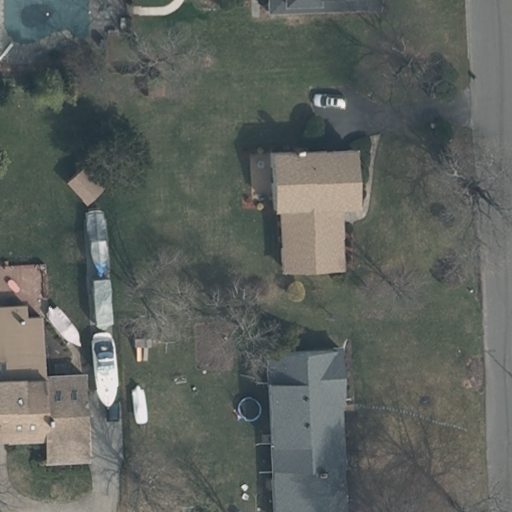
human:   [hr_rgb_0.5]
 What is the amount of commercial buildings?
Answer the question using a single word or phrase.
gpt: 0

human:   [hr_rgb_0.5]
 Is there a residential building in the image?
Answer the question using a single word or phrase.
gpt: yes

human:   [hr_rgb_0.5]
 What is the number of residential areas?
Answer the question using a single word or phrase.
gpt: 1

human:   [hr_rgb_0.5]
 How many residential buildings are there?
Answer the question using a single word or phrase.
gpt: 4

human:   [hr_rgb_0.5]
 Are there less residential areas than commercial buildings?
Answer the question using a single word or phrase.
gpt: no

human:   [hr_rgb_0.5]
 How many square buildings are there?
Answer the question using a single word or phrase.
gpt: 0

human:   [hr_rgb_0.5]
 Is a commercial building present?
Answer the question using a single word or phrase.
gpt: no

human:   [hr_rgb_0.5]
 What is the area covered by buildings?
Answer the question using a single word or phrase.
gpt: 1463m2

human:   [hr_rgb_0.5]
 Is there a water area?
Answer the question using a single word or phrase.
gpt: no

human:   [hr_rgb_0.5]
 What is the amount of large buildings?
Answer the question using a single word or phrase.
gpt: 0

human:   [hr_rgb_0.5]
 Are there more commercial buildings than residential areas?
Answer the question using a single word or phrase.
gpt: no

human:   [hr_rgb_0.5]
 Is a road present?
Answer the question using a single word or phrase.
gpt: yes

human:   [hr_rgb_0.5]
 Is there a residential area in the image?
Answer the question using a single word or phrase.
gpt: yes

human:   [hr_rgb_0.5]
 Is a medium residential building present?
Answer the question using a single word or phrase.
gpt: yes

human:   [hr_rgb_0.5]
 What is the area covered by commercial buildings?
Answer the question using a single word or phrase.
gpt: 0m2

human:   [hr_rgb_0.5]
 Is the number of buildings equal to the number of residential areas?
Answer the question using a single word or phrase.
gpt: no

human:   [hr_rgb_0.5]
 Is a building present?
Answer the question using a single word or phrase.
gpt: yes

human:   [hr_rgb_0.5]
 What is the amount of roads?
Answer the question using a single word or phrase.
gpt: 1

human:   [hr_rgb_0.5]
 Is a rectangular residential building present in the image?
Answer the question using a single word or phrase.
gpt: yes

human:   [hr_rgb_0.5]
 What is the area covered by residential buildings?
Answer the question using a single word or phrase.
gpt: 1463m2

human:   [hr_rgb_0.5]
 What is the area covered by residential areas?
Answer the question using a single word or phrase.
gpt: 10595m2

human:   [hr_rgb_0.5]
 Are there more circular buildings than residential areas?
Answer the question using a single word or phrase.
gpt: no

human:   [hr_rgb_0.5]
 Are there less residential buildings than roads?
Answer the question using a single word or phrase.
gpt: no

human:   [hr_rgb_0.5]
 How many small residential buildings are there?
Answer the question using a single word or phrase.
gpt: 1

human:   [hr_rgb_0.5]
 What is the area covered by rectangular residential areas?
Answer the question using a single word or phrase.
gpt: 10595m2

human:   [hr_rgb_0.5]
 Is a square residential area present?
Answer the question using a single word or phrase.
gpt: no

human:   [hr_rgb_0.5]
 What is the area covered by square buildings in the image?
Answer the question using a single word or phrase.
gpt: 0m2

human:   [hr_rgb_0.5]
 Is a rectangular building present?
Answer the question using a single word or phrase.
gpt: yes

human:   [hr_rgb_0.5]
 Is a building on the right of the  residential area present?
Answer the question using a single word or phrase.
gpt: yes

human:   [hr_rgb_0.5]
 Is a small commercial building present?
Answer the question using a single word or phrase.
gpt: no

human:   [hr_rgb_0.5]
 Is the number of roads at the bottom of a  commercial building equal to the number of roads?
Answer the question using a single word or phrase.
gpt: no

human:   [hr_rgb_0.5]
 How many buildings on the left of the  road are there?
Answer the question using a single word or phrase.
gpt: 4

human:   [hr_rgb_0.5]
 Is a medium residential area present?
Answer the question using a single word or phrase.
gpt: no

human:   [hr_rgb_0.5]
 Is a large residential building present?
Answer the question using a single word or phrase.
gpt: no

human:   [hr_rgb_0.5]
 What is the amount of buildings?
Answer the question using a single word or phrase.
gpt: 4

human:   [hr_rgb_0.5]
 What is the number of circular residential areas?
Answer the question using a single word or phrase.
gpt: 0

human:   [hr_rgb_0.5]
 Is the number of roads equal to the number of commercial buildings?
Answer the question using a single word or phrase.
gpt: no

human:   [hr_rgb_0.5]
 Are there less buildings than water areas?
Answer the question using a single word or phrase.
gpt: no

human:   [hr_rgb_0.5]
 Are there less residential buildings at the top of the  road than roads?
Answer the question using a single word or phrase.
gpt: no

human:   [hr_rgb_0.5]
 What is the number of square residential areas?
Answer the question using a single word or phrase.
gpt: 0

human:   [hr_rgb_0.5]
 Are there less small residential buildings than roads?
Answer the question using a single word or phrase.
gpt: no

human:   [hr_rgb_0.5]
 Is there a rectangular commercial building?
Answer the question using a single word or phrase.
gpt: no

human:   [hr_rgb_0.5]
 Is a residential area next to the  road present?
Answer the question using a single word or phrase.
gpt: yes

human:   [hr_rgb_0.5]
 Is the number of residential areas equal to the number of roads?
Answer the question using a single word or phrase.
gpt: yes

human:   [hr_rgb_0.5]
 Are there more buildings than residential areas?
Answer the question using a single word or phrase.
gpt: yes

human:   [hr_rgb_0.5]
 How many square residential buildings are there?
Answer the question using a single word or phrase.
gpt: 0

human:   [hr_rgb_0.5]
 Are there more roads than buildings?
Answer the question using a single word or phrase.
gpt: no

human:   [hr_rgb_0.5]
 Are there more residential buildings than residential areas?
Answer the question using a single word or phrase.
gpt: yes

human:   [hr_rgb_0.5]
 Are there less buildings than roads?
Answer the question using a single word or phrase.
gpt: no

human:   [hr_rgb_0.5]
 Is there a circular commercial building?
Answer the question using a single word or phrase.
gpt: no

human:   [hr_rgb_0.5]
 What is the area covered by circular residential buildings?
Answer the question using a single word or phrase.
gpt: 0m2

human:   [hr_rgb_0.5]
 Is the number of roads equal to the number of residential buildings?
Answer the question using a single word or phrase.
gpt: no

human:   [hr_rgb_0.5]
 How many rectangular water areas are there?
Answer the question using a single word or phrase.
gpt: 0

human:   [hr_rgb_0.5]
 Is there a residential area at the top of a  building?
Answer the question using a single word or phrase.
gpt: no

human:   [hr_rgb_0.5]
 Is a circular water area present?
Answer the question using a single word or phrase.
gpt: no

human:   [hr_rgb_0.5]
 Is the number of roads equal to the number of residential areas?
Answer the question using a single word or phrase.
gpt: yes

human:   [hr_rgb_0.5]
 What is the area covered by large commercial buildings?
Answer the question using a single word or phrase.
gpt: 0m2

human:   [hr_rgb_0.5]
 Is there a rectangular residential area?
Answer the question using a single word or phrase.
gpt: yes

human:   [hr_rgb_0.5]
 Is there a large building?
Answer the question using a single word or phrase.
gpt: no

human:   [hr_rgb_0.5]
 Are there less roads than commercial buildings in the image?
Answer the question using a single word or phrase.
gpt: no

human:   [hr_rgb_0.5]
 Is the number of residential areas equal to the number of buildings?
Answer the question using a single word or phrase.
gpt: no

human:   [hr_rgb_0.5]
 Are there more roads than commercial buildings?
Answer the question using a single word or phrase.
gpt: yes

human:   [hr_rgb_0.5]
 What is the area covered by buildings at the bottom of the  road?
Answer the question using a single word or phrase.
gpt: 1381m2

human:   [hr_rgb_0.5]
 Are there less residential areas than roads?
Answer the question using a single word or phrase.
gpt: no